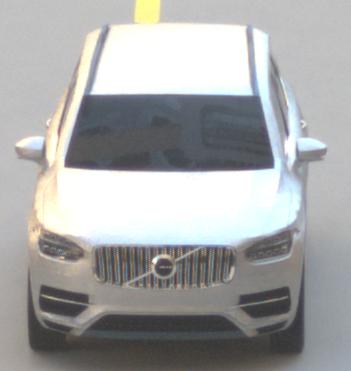
Make: Volvo
Model: XC90 B5
Detailed model: XC90 (L)
Model produced from: 2019/08
Model produced until: 2020/04
Doors: 5
Color: white
Road condition: dry road
Daytime: morning or afternoon
Contrast: low contrast